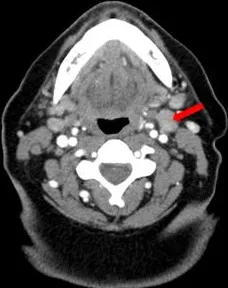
CT of neck demonstrating bilateral diffuse lymphadenopathy with the largest lymph node measuring 2.4 cm (arrow).
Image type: radiology (ct)